Question: I need to add cell A to cell B of the same row and then reset cell A to zero. I did some searching and found this code that works perfectly, but I need to have it work for an entire column not just one row.
So, all of column A should add to column B, but only on the same row. Here is the code I found:
'''
Private Sub Worksheet_Change(ByVal Target As Range)
Application.EnableEvents = False
If Target.Address = Range("a1").Address Then
Range("b1") = Range("b1") + Range("a1")
Range("a1").ClearContents
End If
Application.EnableEvents = True
End Sub
'''
And:
'''
Private Sub Worksheet_Change(ByVal Target As Range)
Dim A1 As Range
Set A1 = Range("A1")
If Intersect(Target, A1) Is Nothing Then
Else
Application.EnableEvents = False
With A1
.Offset(0, 1) = .Offset(0, 1) + .Value
.ClearContents
End With
Application.EnableEvents = True
End If
End Sub
'''
Both sets of code work just fine to add cell A to B and reset A to zero, but I want this to work for the entire (column A and B) and all by row.

That is a picture of what I would like. I hope that this was clear and easy to understand. I appreciate any help that anyone can provide. I really appreciate it. Thank you.
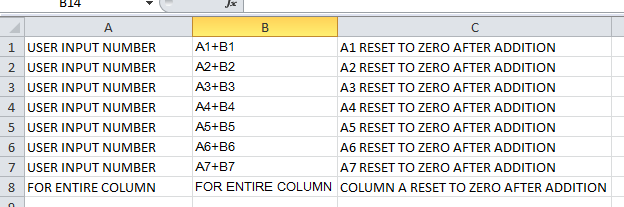
Answer: Give this a try:
'''
Private Sub Worksheet_Change(ByVal Target As Range)
Dim T As Range, r As Range
Set T = Intersect(Target, Range("A:A"))
If T Is Nothing Then Exit Sub
Application.EnableEvents = False
For Each r In T
With r
.Offset(0, 1).Value = .Offset(0, 1).Value + .Value
.ClearContents
End With
Next r
Application.EnableEvents = True
End Sub
'''